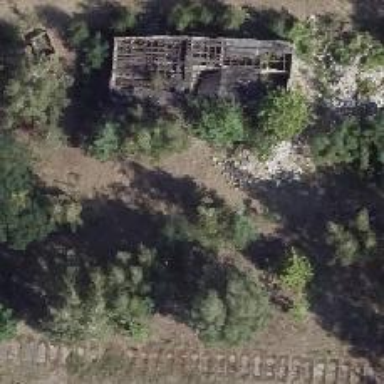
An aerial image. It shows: Abandoned railway yard.